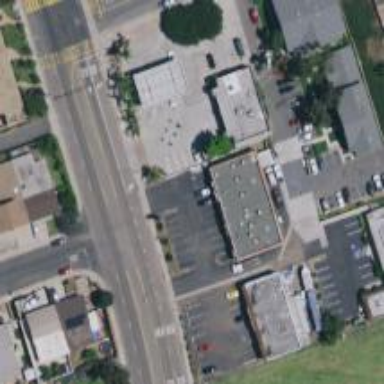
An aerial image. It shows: Convenience shop.